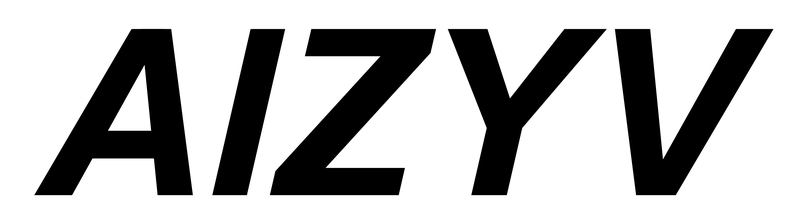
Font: InstrumentSans-Italic_Bold_Italic